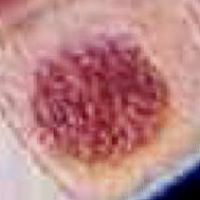
Label: prophase